Field crop: maize
Growth stage: 1
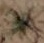
Species: salsola